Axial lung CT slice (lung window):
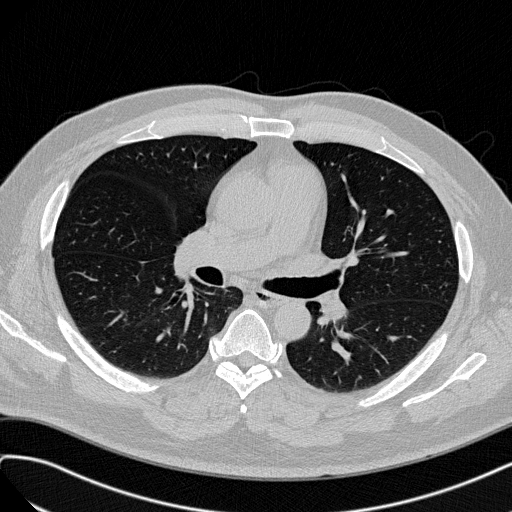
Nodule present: no